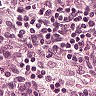
Metastatic tissue present: no